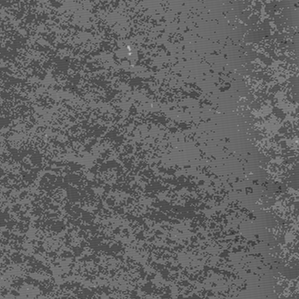
Label: frost